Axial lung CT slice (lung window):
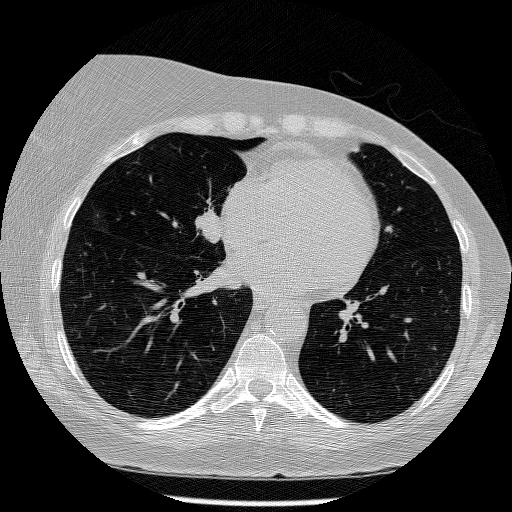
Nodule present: yes
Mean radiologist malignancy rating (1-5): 5